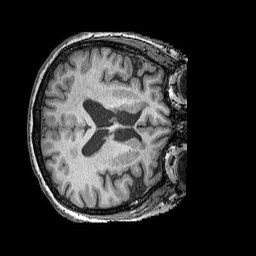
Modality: T1w
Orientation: axial
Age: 76
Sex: female
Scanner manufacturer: siemens
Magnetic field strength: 3 T
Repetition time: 2.25 s
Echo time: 0.00415 s